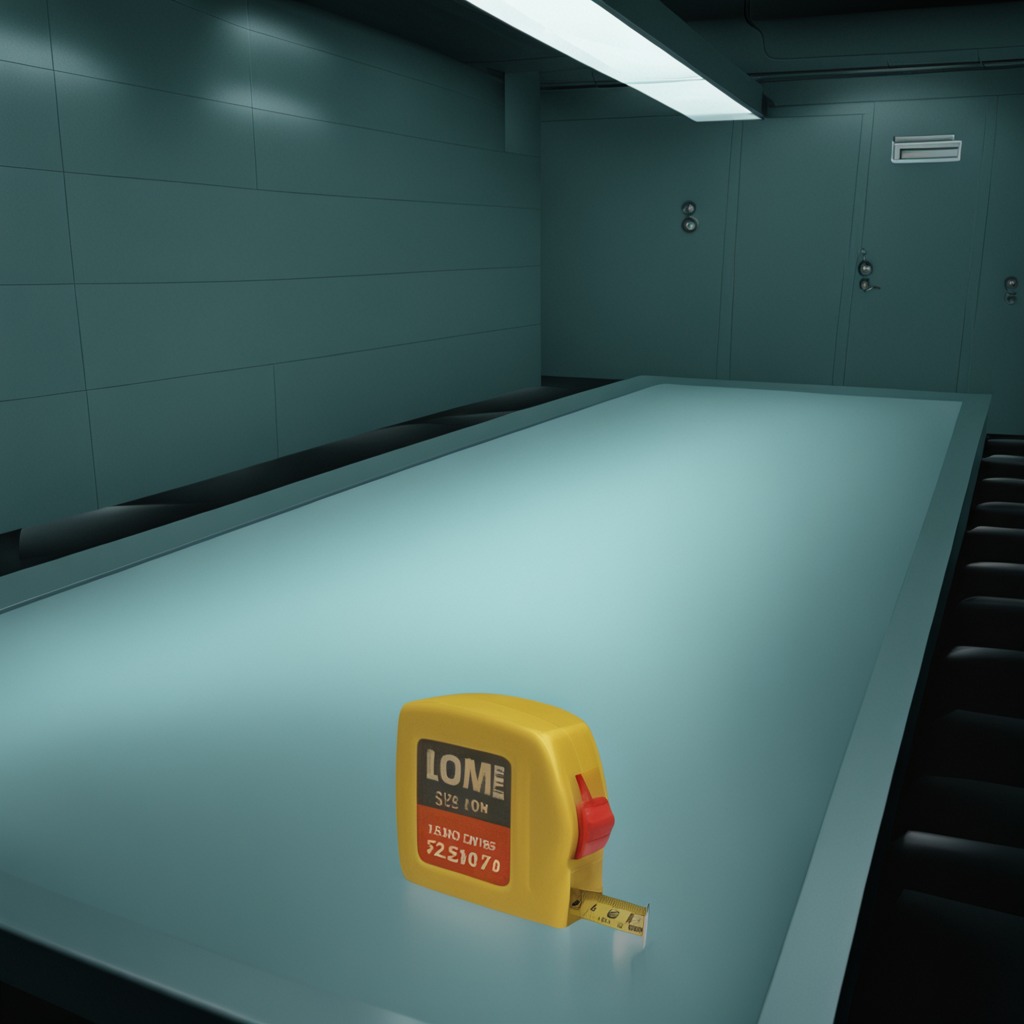
A measuring tape is lying on the table.